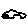
Label: car